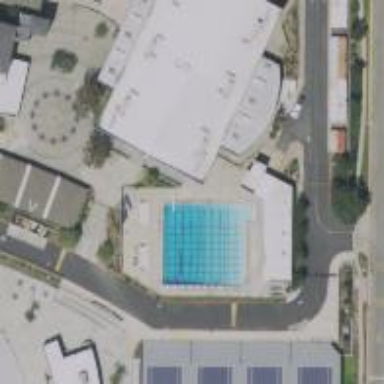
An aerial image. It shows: Building housing fitness center offering gymnastics and basketball facilities.